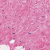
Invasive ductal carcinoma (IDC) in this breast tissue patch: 0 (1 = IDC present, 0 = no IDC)